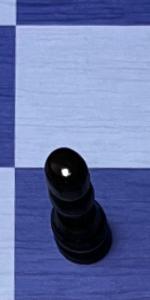
Label: Pawn_Black